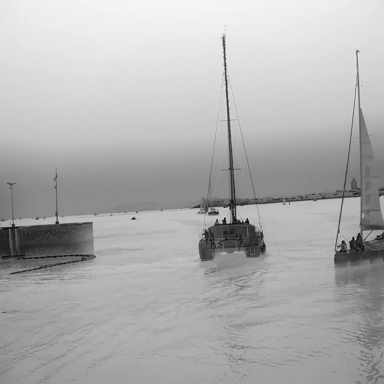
There are 13 objects shown in the infrared image, including seven sailboats, a container_ship, and five canoes.